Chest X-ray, PA view. Patient: 63 years old, sex M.
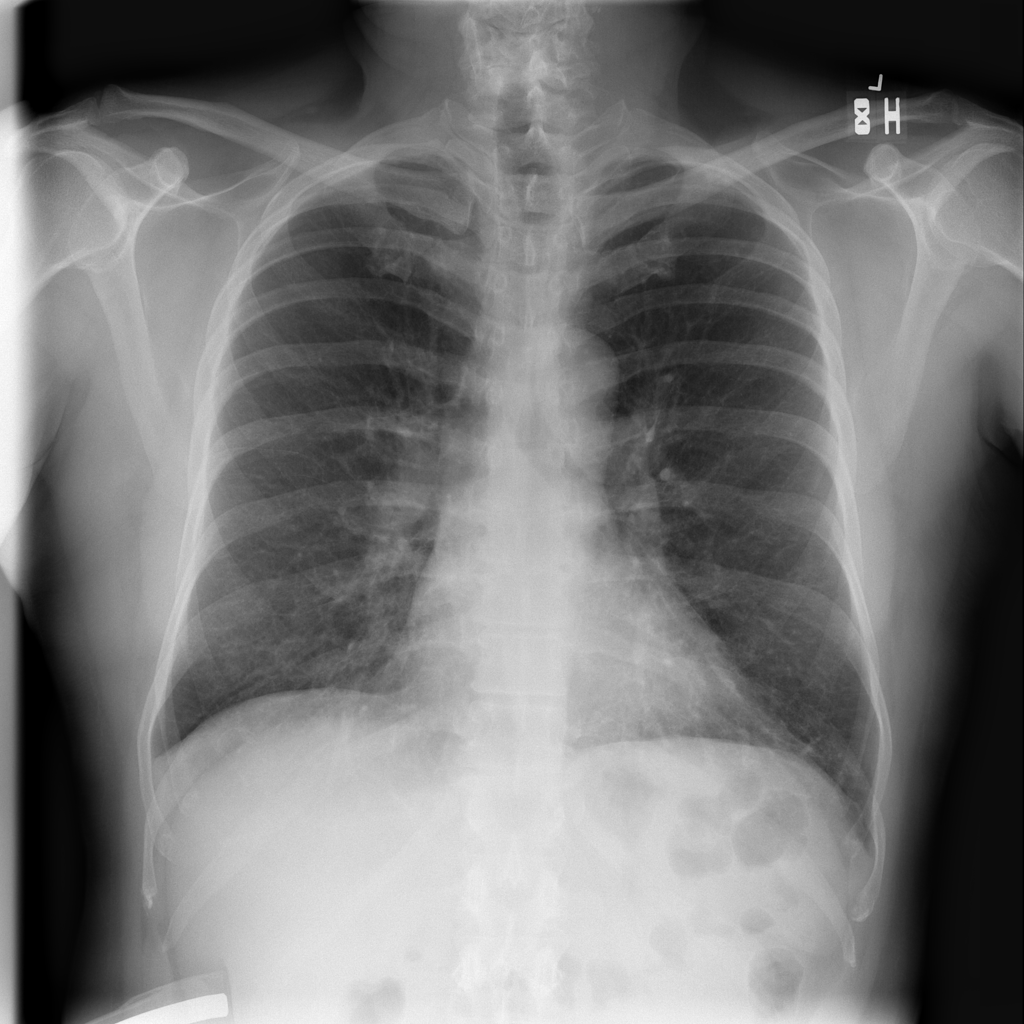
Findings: Infiltration